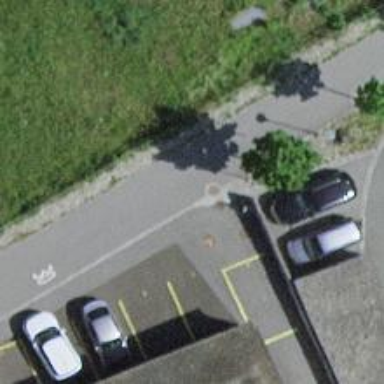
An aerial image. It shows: Bollard barrier.